Interaction volume radius: 5 \u00c5
Interaction volume height: 15 \u00c5
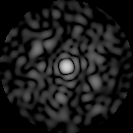
Disorder parameter: 0.7844